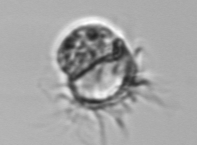
Label: Leegaardiella_ovalis